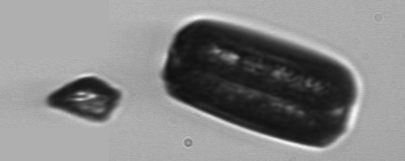
Label: Thalassiosira